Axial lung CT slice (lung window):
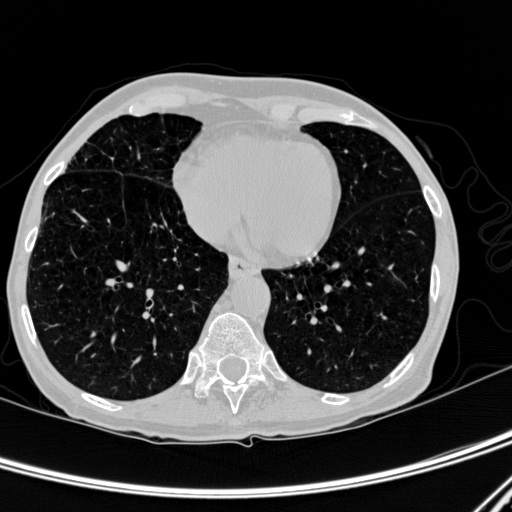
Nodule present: no